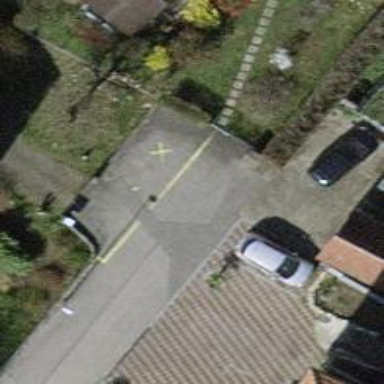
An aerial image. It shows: Residential road with asphalt surface.